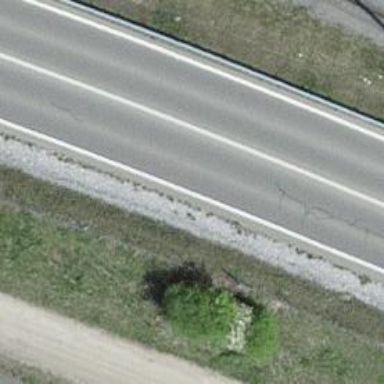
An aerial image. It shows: This is trunk highway with motorroad.